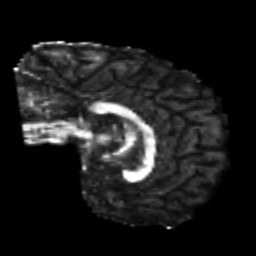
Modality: FA
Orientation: sagittal
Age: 21
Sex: male
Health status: healthy
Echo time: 0.074 s